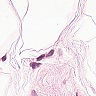
Metastatic tissue present: no